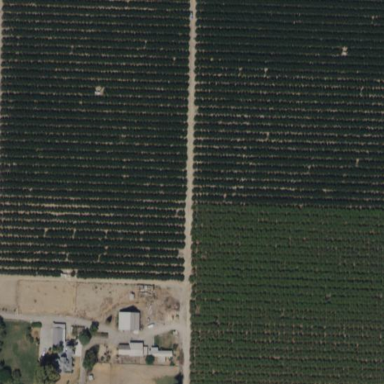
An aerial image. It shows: Orchard.